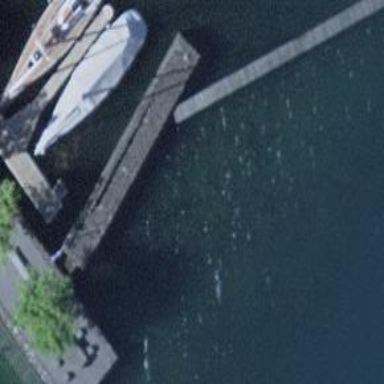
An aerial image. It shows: Man-made pier.